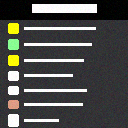
Screen state: on